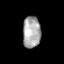
Tissue: skin
Cell type: Epithelial cells
Senescence score: 0.726
Nuclear area (px): 549
Mean DAPI intensity: 170.996